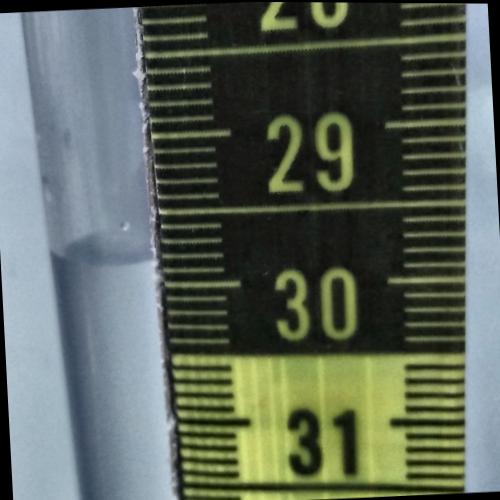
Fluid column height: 29.8 cm